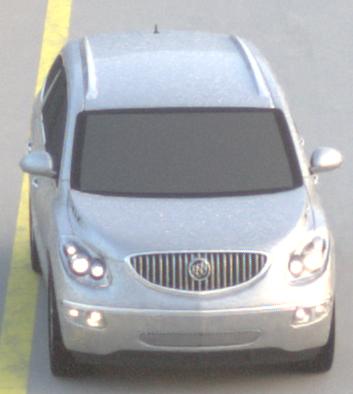
Make: Buick
Model: Enclave
Detailed model: GMT967
Model produced from: 2007
Model produced until: 2017
Doors: 5
Color: white
Road condition: dry road
Daytime: sunrise or sunset
Contrast: low contrast